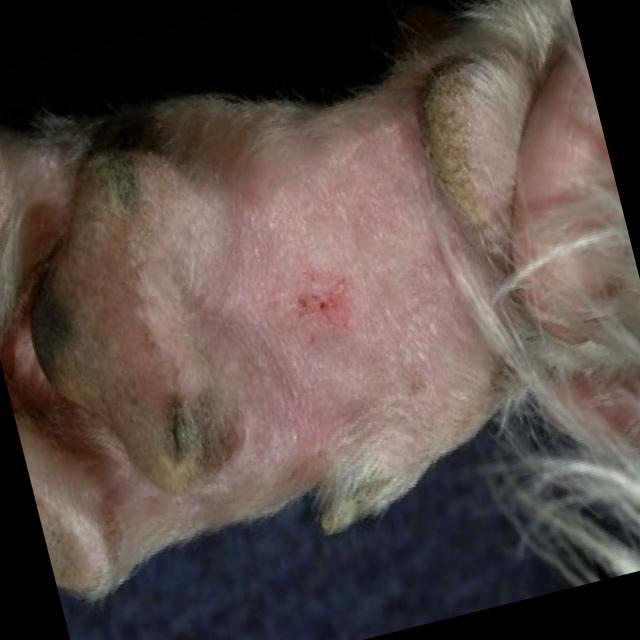
Canine hypersensitivity reaction — allergic skin response with urticaria, erythema, pruritus, and angioedema. May be food, environmental, or flea allergy related.